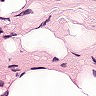
Metastatic tissue present: no